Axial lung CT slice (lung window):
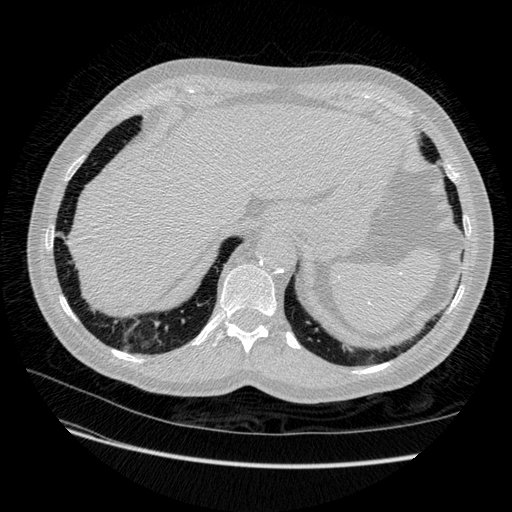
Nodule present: no